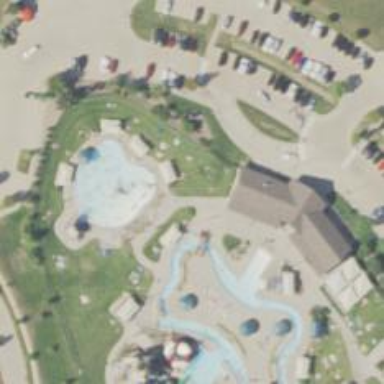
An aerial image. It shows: Water slide attraction.